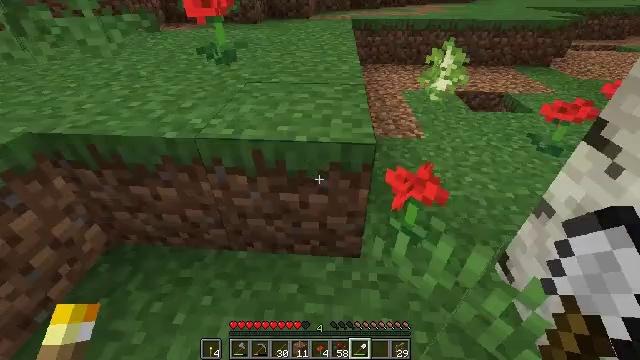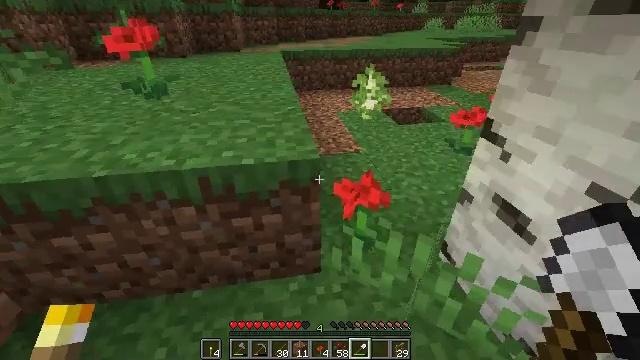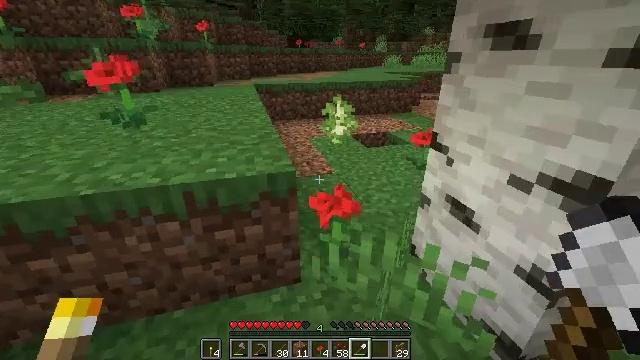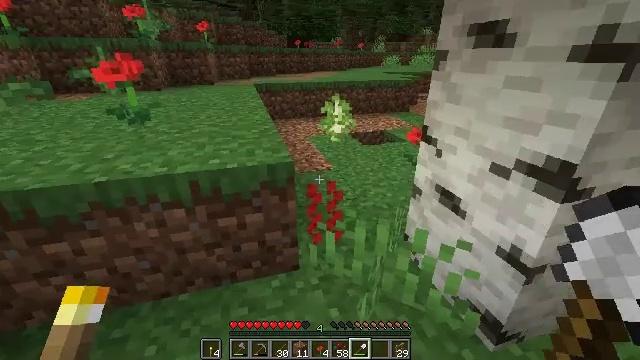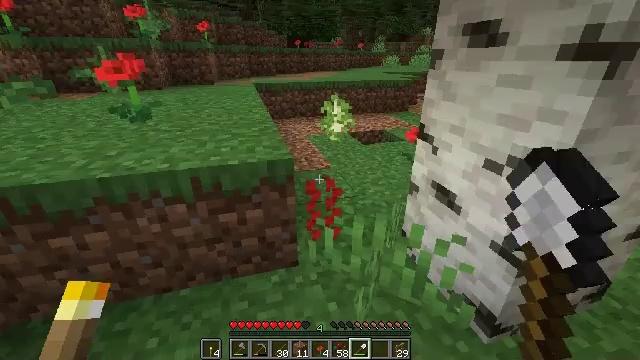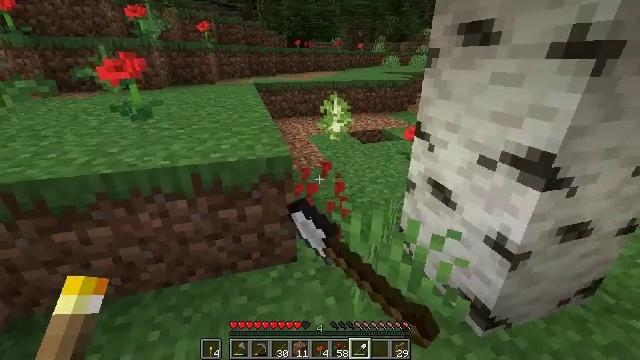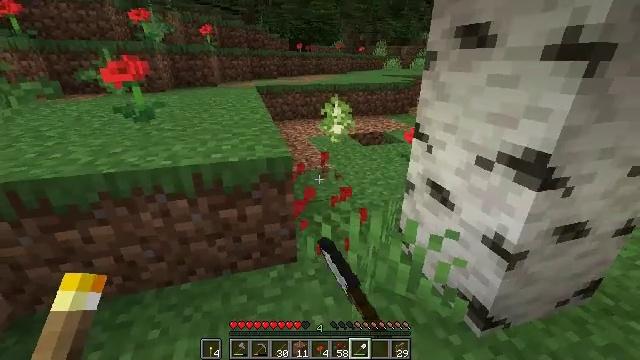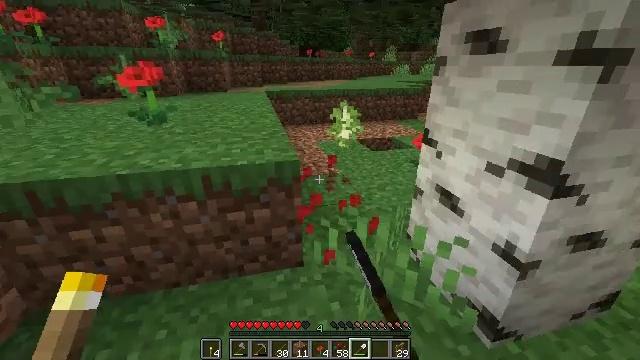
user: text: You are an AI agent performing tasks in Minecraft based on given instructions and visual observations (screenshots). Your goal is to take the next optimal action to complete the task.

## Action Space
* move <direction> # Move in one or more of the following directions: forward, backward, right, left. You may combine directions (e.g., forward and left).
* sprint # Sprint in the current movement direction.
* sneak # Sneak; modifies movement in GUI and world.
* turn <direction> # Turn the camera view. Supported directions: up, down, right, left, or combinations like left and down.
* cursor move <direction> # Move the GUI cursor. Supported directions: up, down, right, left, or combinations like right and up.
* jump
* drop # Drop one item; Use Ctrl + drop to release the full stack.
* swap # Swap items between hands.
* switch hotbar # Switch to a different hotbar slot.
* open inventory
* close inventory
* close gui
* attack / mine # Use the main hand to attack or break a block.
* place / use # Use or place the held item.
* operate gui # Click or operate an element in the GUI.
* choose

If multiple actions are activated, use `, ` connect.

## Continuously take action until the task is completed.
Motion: motion action
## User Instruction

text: Pick up the poppy from the field.
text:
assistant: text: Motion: move back, turn right and up
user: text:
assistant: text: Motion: turn right and up
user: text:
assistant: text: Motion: attack / mine
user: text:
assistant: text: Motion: attack / mine
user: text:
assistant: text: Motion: attack / mine
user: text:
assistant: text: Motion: attack / mine
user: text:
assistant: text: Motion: turn left and up, attack / mine
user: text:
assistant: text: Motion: attack / mine